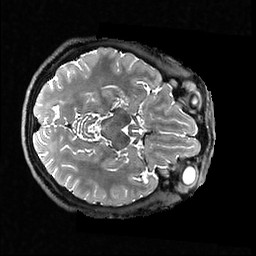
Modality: T2w
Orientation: axial
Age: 33
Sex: female
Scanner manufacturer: ge
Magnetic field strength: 3 T
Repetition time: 3.202 s
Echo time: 0.0665 s